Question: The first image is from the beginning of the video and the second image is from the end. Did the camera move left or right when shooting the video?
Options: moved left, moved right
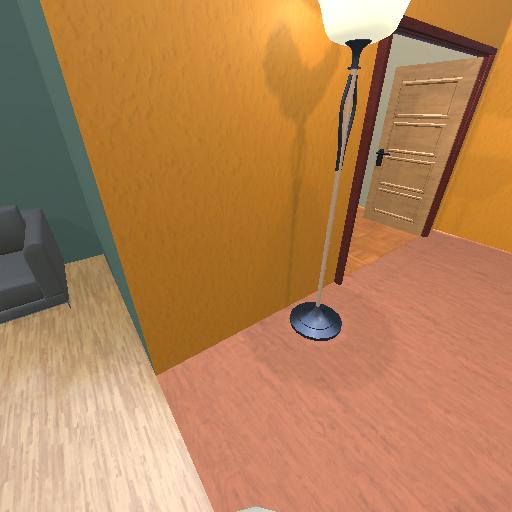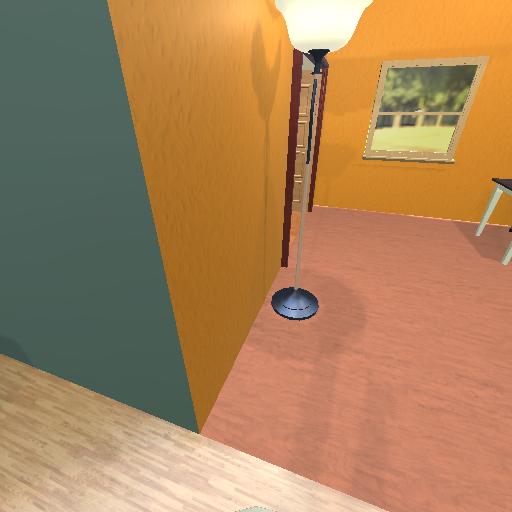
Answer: moved left